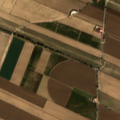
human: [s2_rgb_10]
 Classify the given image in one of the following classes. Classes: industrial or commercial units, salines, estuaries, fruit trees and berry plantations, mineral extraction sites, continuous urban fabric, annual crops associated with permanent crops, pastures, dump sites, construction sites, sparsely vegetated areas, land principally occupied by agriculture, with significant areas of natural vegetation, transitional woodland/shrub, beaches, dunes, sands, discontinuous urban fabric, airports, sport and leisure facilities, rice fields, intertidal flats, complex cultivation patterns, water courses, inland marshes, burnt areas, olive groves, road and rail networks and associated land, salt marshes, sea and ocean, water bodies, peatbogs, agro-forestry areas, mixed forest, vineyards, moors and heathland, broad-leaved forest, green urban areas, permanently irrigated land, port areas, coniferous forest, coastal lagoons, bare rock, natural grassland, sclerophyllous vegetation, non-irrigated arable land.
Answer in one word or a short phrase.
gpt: permanently irrigated land